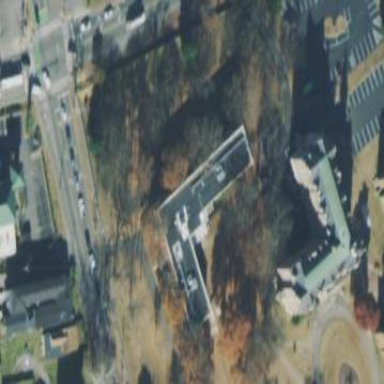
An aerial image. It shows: University building.